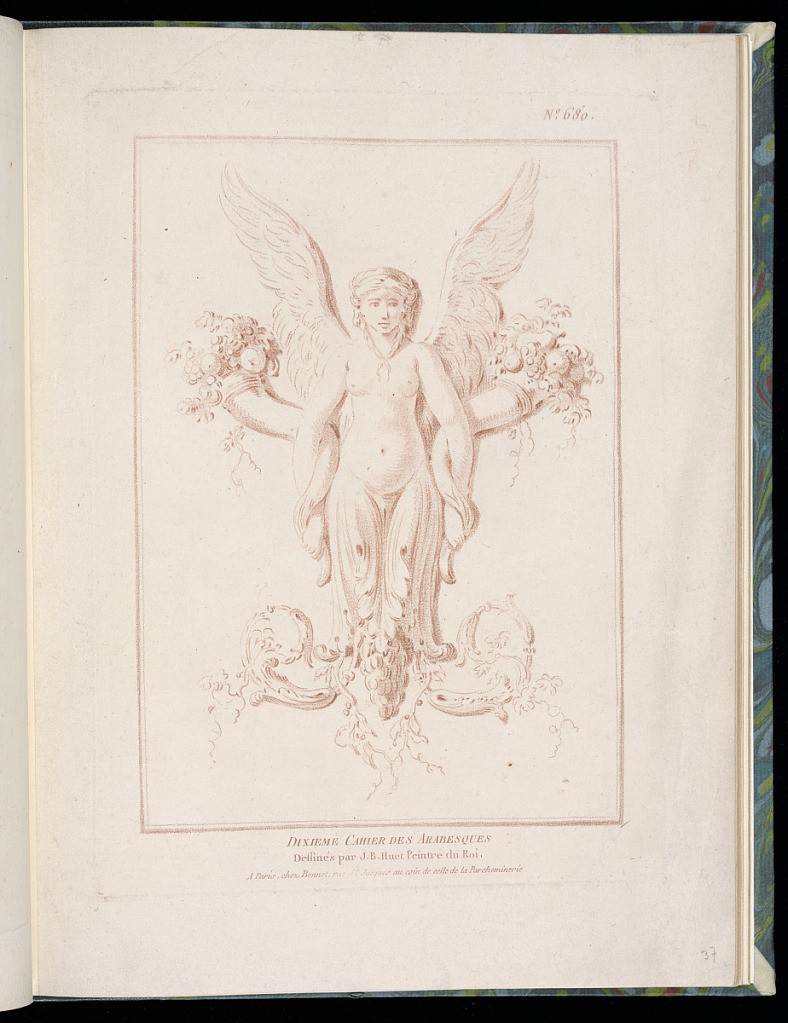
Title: Title Page
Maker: Jean-Baptiste Huet, French, 1745 – 1811
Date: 1776–89
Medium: Crayon manner etching in red ink on paper
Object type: Print
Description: Title page and ornament design with a woman (angel) with outstretched wings, and from the waist down, scrolling leaves (rinceaux), foliate scrolls, and fleurons, flanked by cornucopia of fruit. The plate is titled and numbered.